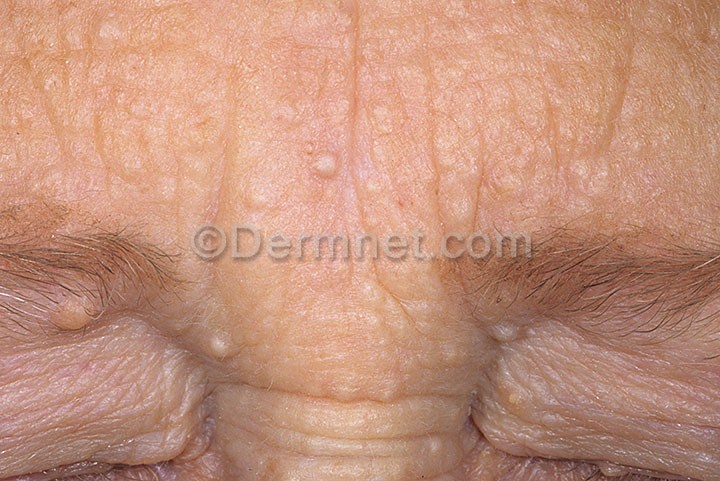
Disease: Light Diseases and Disorders of Pigmentation